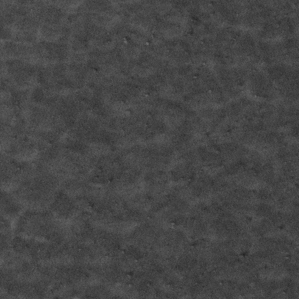
Label: frost